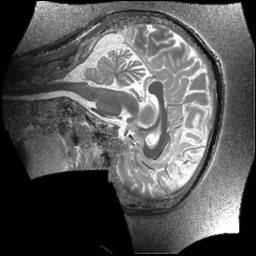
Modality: T1map
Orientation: sagittal
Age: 26
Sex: female
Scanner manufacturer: siemens
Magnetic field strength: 6.98 T
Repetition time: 6 s
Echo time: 0.00283 s